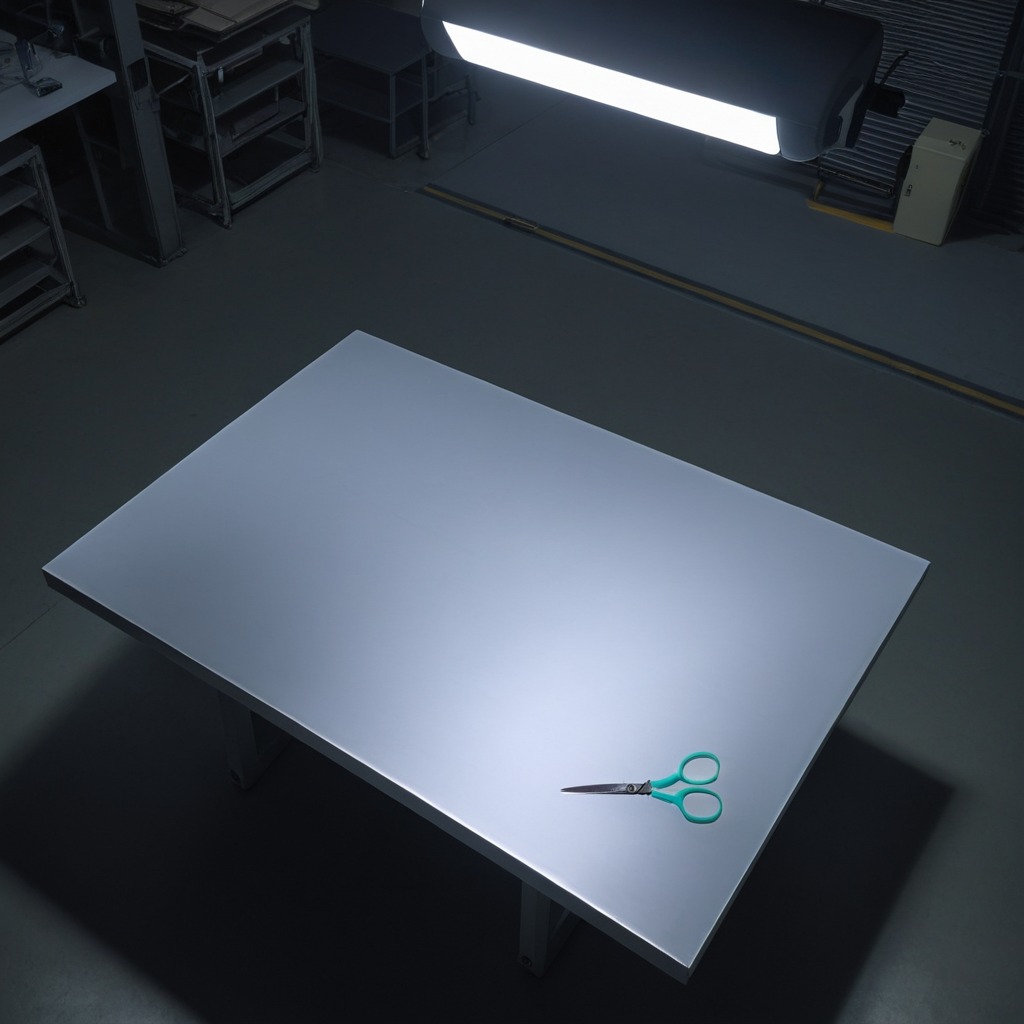
A scissor lies on the tabletop in the basement in the evening.